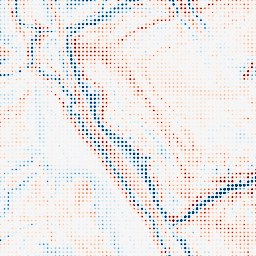
Category: edge_preserving
Decomposition family: bilateral
Decomposition parameters: d: 21
sigma_color: 50
sigma_space: 100
Upsampling method: sinc_blackman
Upsampling parameters: scale: 8
kernel_size: 4
Upsampling scale: 8